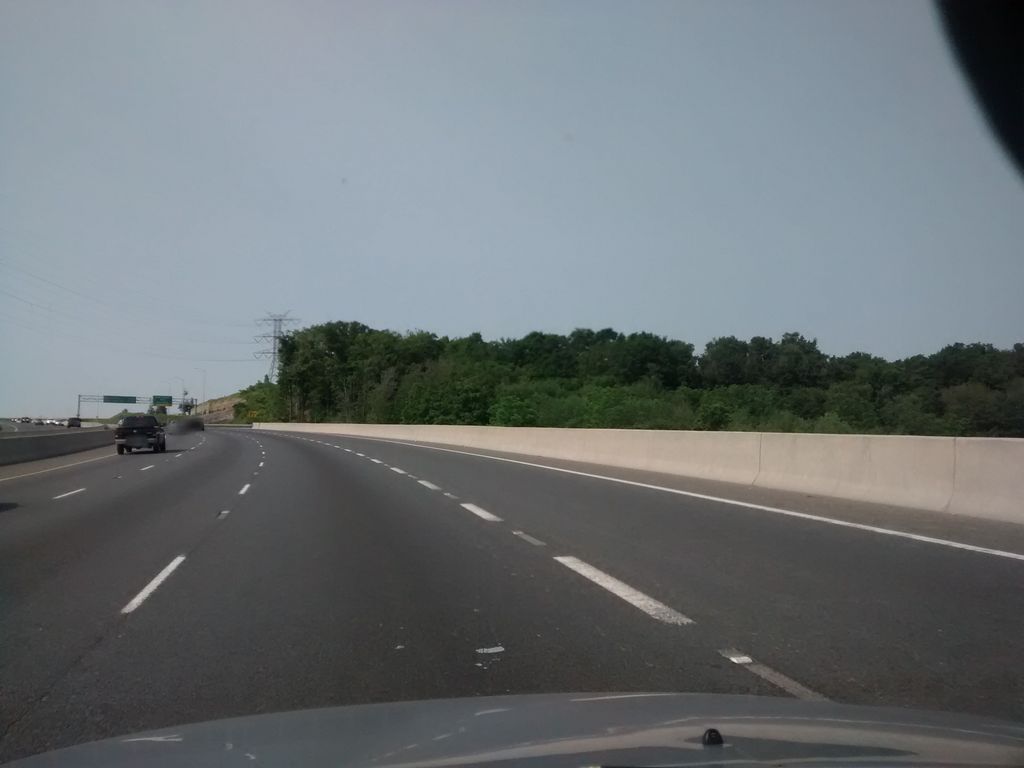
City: hamilton